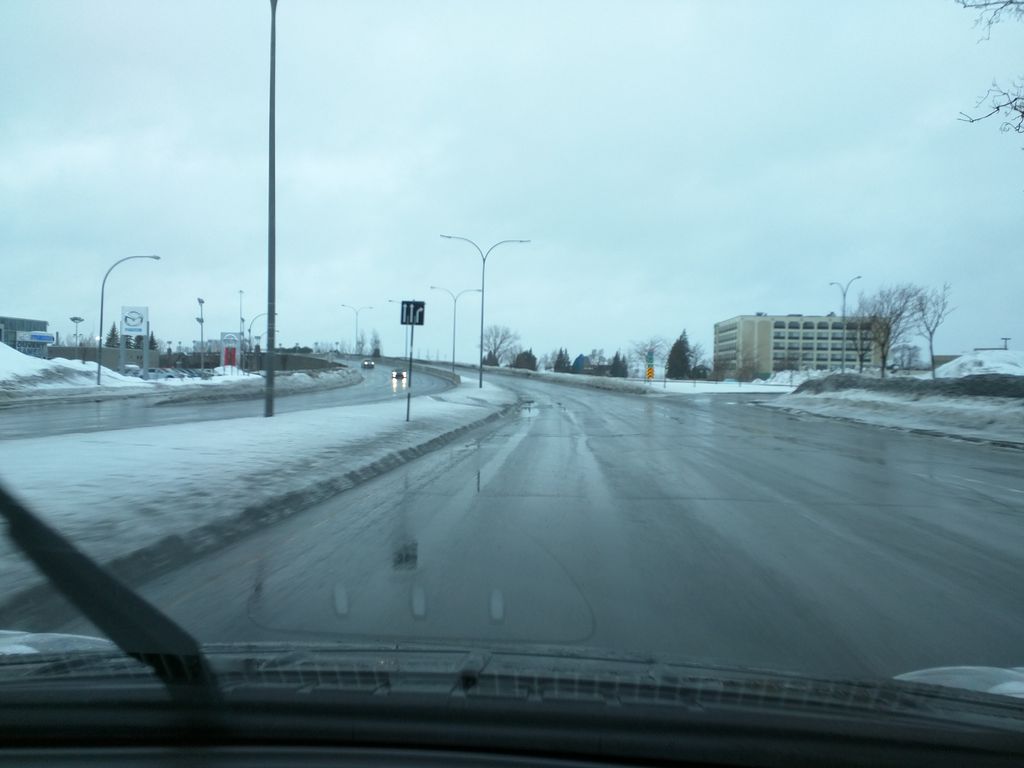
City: montreal